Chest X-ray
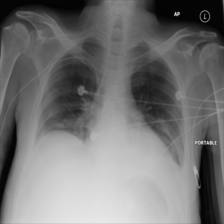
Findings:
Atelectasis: negative
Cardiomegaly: negative
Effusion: negative
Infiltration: negative
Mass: negative
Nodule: negative
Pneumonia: negative
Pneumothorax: negative
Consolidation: negative
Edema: negative
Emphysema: negative
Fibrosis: negative
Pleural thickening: negative
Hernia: negative